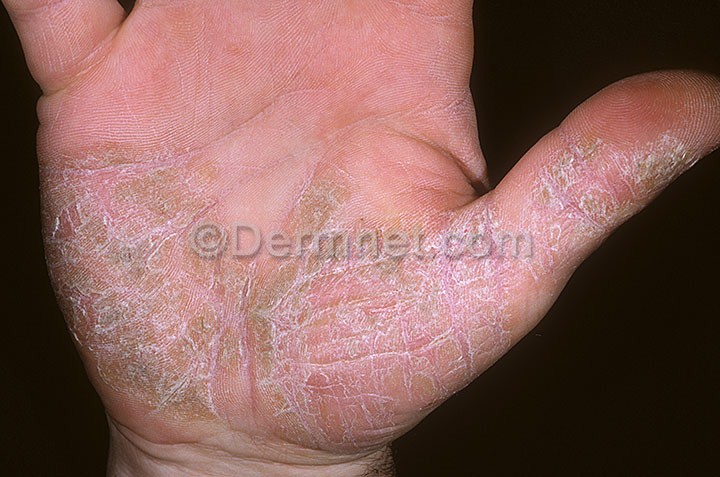
Disease: Psoriasis pictures Lichen Planus and related diseases